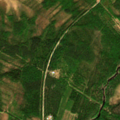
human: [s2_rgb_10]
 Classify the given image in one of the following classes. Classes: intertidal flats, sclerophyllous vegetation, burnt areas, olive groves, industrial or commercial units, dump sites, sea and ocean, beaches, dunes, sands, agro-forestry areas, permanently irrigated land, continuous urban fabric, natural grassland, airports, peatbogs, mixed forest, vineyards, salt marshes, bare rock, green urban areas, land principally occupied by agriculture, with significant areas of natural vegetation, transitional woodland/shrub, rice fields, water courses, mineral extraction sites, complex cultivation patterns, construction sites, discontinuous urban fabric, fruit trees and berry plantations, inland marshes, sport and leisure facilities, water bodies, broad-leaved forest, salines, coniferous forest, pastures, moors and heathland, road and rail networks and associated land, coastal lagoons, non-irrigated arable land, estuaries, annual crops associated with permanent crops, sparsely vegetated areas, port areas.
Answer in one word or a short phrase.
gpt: coniferous forest, mixed forest, transitional woodland/shrub